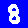
Digit: 8